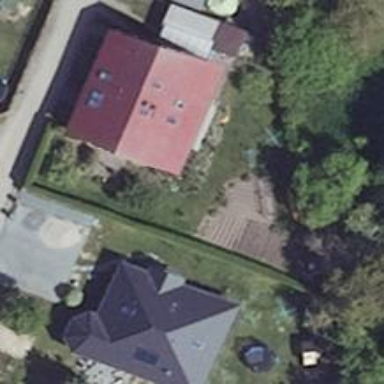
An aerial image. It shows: Simple house.